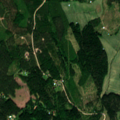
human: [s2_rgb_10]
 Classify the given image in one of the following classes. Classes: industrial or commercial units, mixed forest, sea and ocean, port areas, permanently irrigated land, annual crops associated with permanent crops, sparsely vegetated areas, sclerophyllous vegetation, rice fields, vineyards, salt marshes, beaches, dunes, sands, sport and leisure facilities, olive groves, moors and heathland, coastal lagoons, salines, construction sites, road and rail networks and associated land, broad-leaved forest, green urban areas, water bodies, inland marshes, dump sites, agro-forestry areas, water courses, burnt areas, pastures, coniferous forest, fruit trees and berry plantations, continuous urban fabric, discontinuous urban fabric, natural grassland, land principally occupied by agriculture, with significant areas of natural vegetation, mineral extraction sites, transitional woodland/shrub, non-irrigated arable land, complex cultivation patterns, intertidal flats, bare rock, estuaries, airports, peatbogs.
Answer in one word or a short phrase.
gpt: coniferous forest, mixed forest, transitional woodland/shrub